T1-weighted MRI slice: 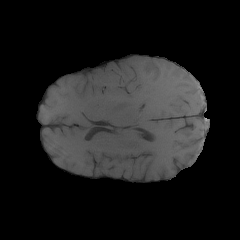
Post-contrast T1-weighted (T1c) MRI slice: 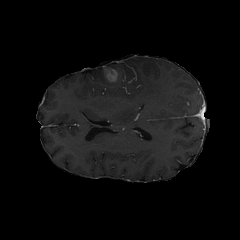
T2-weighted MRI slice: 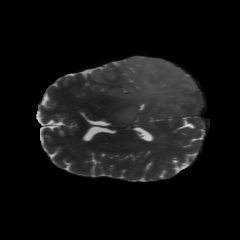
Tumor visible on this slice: yes